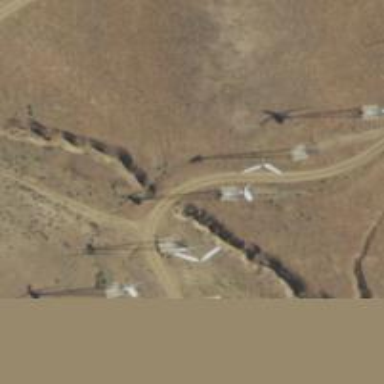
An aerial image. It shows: Wind turbine generating power.